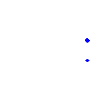
Particle: pion